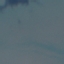
Land use / land cover: SeaLake